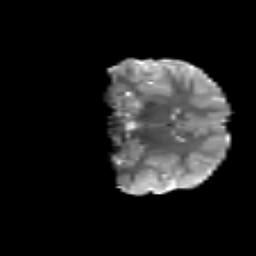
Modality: T2w
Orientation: coronal
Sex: male
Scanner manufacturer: siemens
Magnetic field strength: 3 T
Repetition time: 5 s
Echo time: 0.071 s